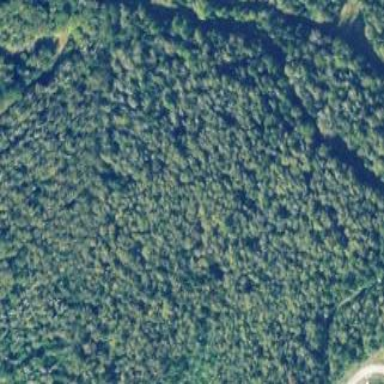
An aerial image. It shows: Coniferous forest area.